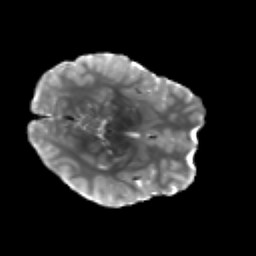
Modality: T2w
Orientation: axial
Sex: male
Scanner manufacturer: siemens
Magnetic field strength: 3 T
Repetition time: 5 s
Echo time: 0.071 s